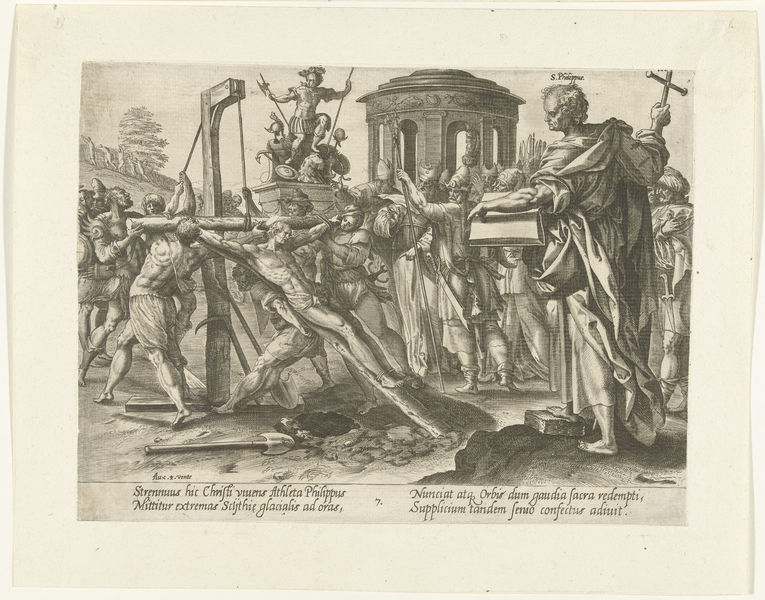
Titel: Het martelaarschap van Filippus
Künstler: Hendrick Goltzius
Standort: Amsterdam
Institution: Rijksmuseum
Schlagwörter: baum, stab, rundbogen, soldaten, buch, kreuz, denkmal, druck, christus, kreuzigung, leiden, hellebarde, schaufel, aufrichten, fuuß